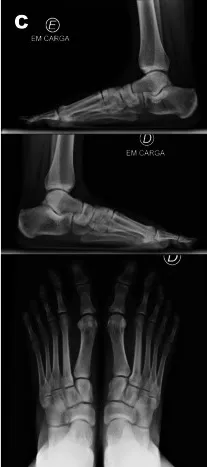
(B) bilateral patellar hypoplasia.
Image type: radiology (x_ray)